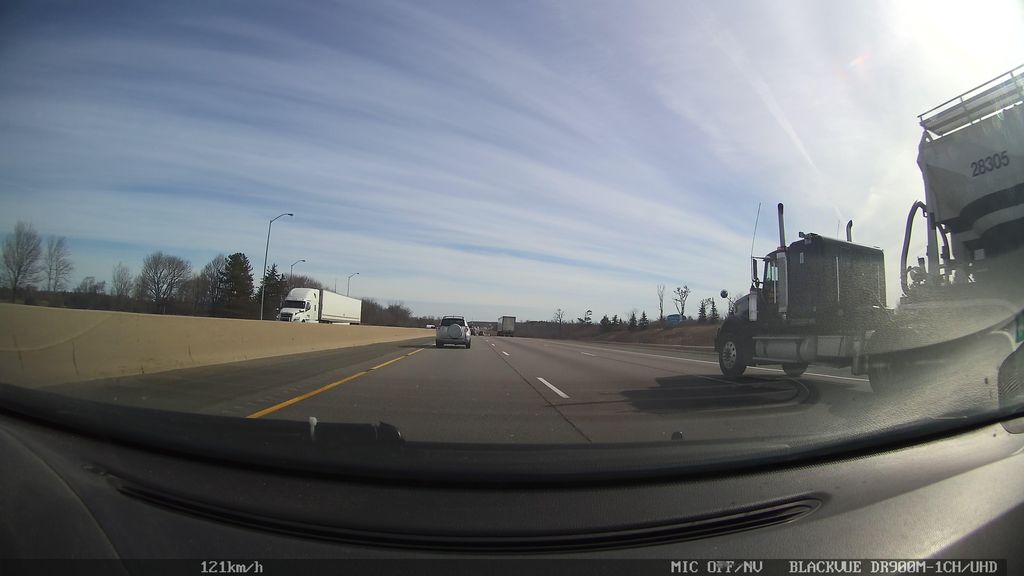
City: kitchener-waterloo